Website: apple
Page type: address-validator
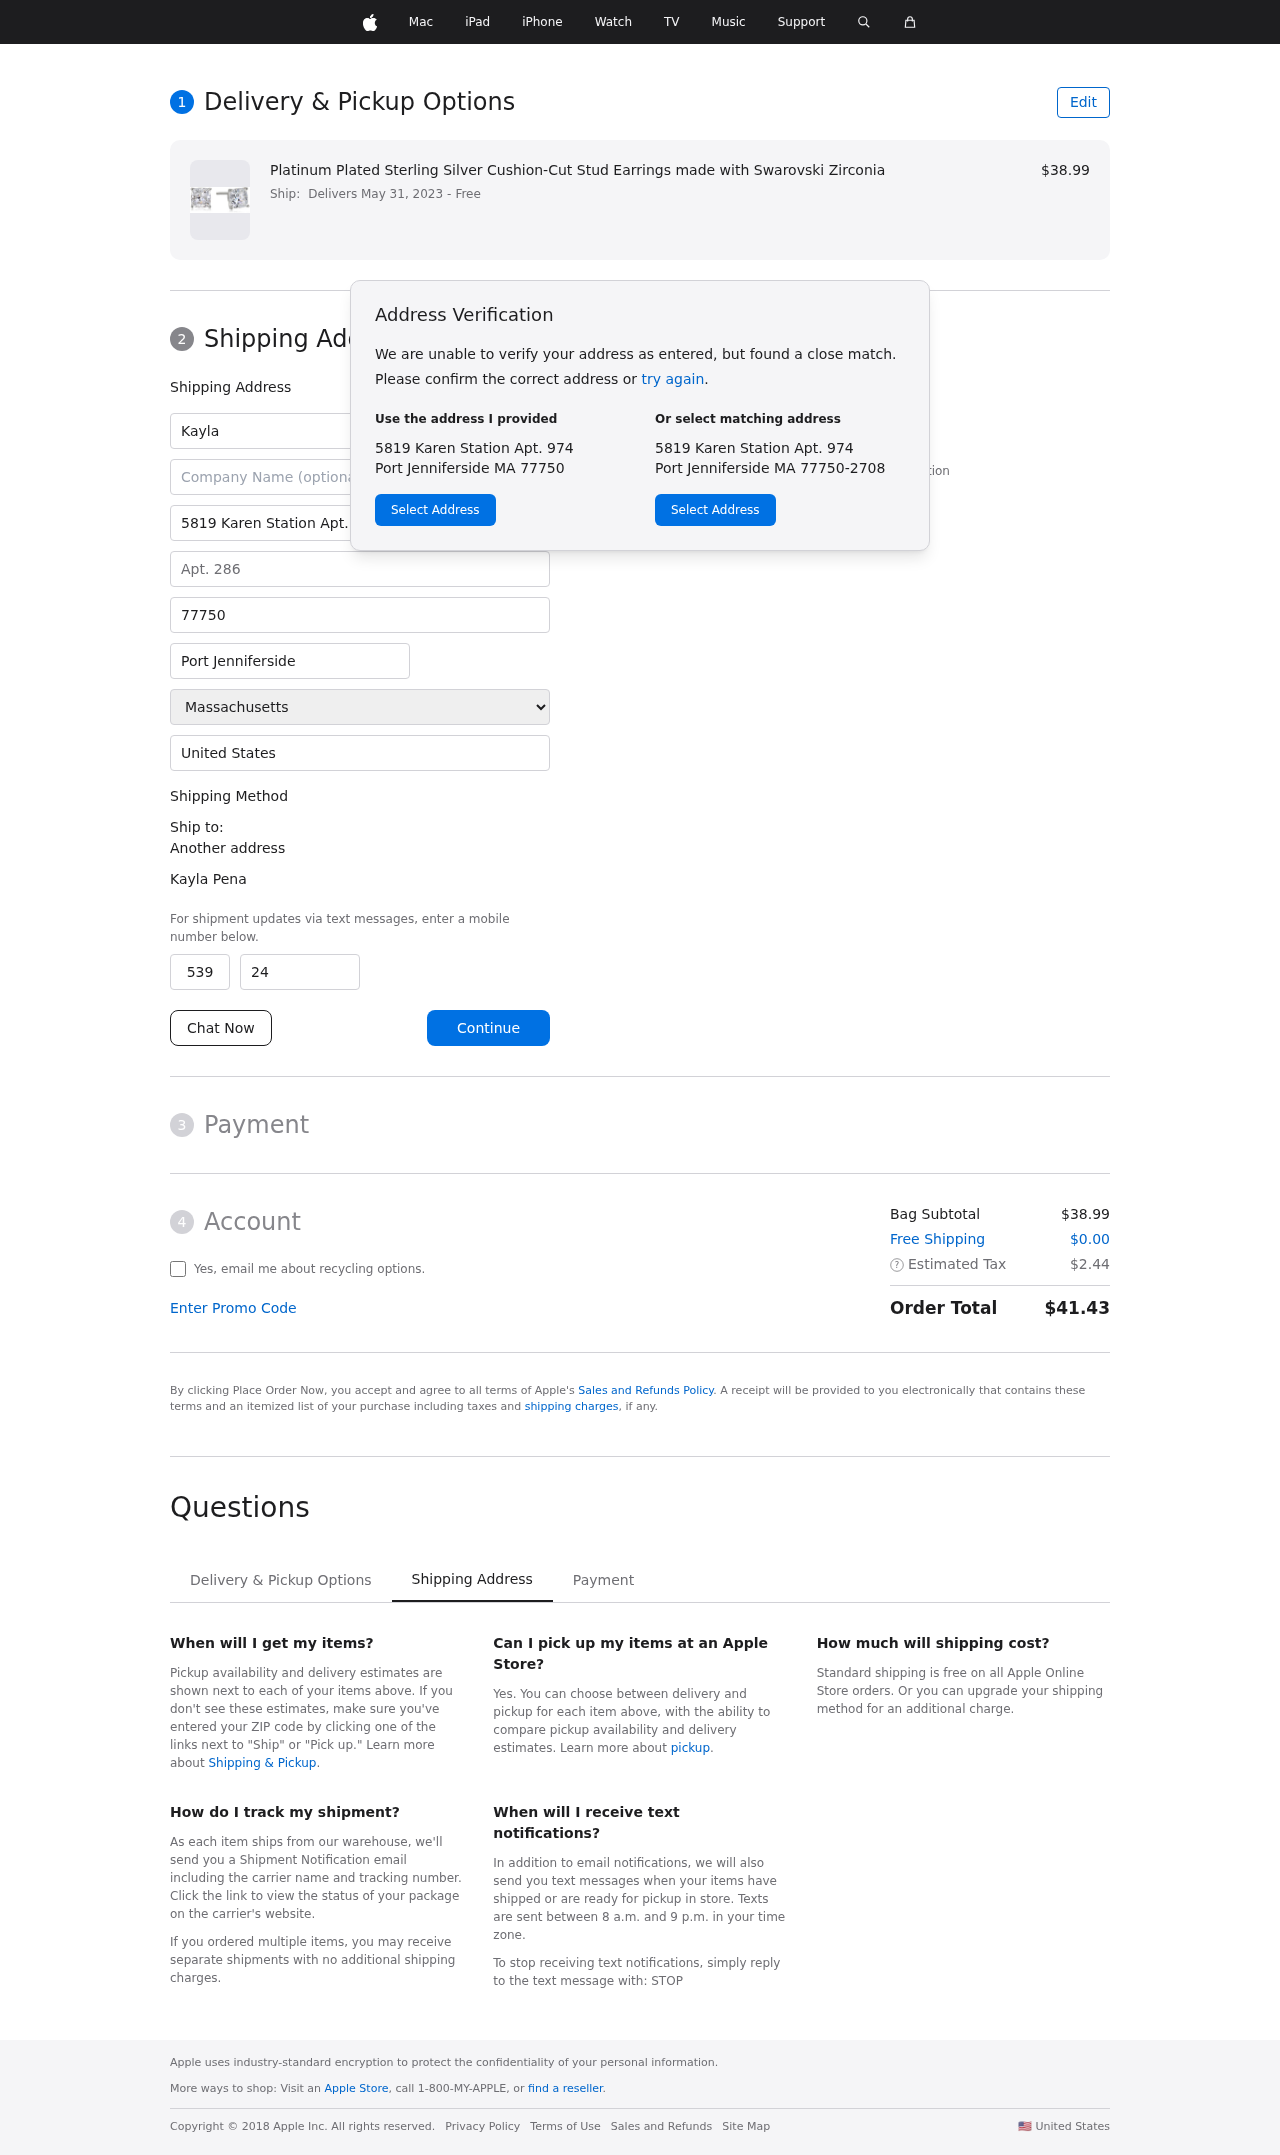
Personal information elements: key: PII_CITY
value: Port Jenniferside
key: PII_COUNTRY
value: United States
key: PII_FIRSTNAME
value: Kayla
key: PII_FULLNAME
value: Kayla Pena
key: PII_LASTNAME
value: Pena
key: PII_PHONE_AREA
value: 539
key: PII_PHONE_SUFFIX
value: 2411
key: PII_POSTCODE
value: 77750
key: PII_STATE
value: Massachusetts
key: PII_STREET
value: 5819 Karen Station Apt. 974
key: PII_STREET2
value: Apt. 286
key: PII_CITY_STATE_ZIP
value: Port Jenniferside MA 77750
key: PII_STATE_ABBR
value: MA
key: PII_POSTCODE_FULL
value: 77750
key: PII_POSTCODE_NUMERIC
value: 77750
Product elements: key: PRODUCT1_NAME
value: Platinum Plated Sterling Silver Cushion-Cut Stud Earrings made with Swarovski Zirconia
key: PRODUCT1_PRICE
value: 38.99
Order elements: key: ORDER_DELIVERY_DATE
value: Delivers May 31, 2023
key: ORDER_SUBTOTAL
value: $38.99
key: ORDER_SHIPPING_COST
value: $0.00
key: ORDER_TAX
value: $2.44
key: ORDER_TOTAL
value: $41.43